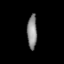
Tissue: lung
Cell type: Endothelial cells
Senescence score: 0.5869
Nuclear area (px): 332
Mean DAPI intensity: 136.217